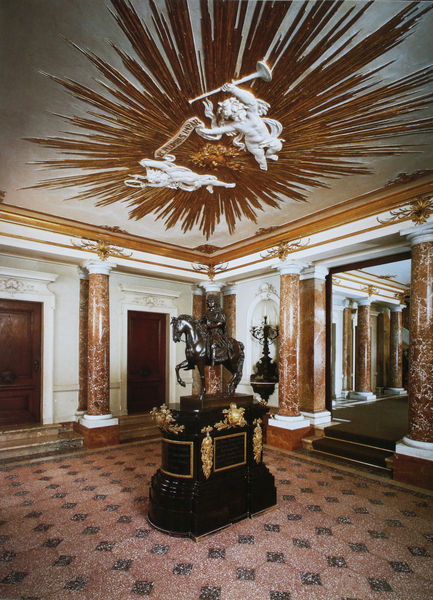
Titel: Vestibül des Treppenhauses von Schloss Linderhof
Künstler: Georg Dollmann
Standort: Graswangtal
Institution: Schloss Linderhof
Schlagwörter: schatten, weiß, grün, braun, frankreich, licht, marmor, raum, schwarz, säulen, tür, zimmer, rot, schloss, teppich, barock, sockel, innenraum, spiegel, sonne, boden, gold, interieur, decke, fliegen, pferd, reiter, engel, putto, skulptur, statue, reiterbild, zaumzeug, pilaster, saal, treppe, treppen, inschrift, dekor, stuck, durchgang, stufen, bronze, plastik, halle, foto, fotografie, photographie, stern, strahlen, schweben, denkmal, fliesen, mosaik, ritter, kapitelle, photo, fries, gesims, farbfoto, hölle, fresko, museum, posaune, putten, putti, aufnahme, roß, standbild, reiterstandbild, plinthen, basen, trompete, pompös, spruchband, strahlenkranz, stuk, marmorsäulen, reiterfigut, reiterstandbil, gloreich, bronzreiter